Current action and preconditions to check: trajectory_clear

Your task: For each precondition in the list above, predict whether it will hold at this action.

Consider the current scene as observed from the mobile robot's camera, and analyze the predicted future states of all dynamic agents (e.g., people, animals, vehicles, or any moving entities) within the NEXT SECOND.

IMPORTANT: Only answer "very likely" if you are absolutely certain—based on strong, clear evidence—that a dynamic agent will violate the precondition in the predicted future state. Do NOT answer "very likely" for unlikely, ambiguous, or low-probability risks.

Ask yourself for each precondition: Is there a high probability, with clear and convincing evidence, that the predicted future states of any dynamic agent will interfere with the predicted future state of the currently executing action within the NEXT SECOND, causing that precondition to fail?

Assess the risk level based on these predictions. Use "likely" or "very likely" if motions create a clear risk of interference.

Use "neutral" or "improbable" if agents are nearby but their predicted paths are clearly diverging or non-conflicting.

Failure Risk Categories: "very improbable", "improbable", "neutral", "likely", "very likely"

Answer Format: Output ONLY the probability_of_failure value from these categories: "very improbable", "improbable", "neutral", "likely", "very likely"

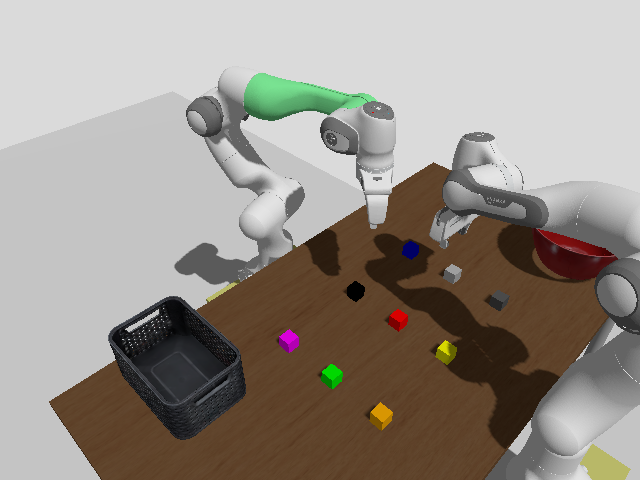

Answer: neutral